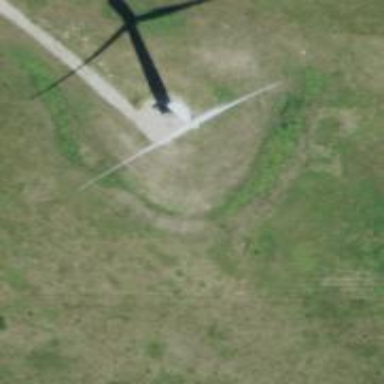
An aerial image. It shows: Wind generator in the form of horizontal axis wind turbine.